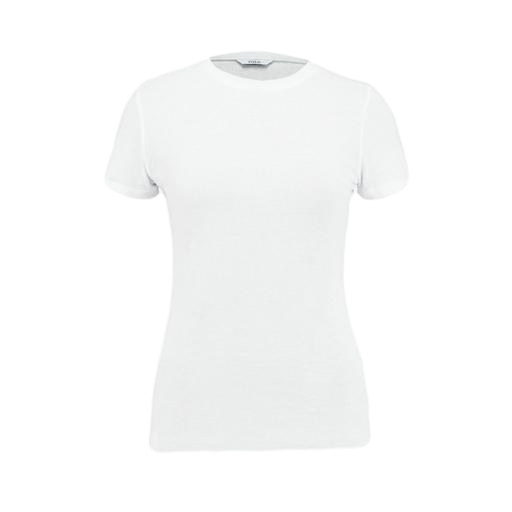
natural women's t-shirt, white slim-fit crewneck tee, regular t-shirt, white background